Question: Lets say I have this assignment :
'''
$("myObj").val('1')
'''
now lets say I want to add to '1' the existsing value , so :
'''
$("myObj").val($("myObj").val()+'1')
'''
Is there any way to get the object being acquired ? something like :

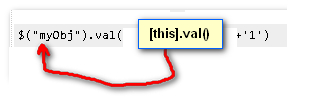
Answer: As with most jQuery functions, 'val' takes a callback that is more suited for your use case here:
'''
$("myObj").val(function(i, val) {
console.log(this); //the current dom element that's value is being set
return val+'1';
});
'''